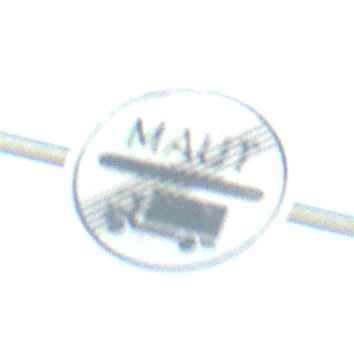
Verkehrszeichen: EndeMautpflicht
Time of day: MorningAfternoon
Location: Outdoor (Suburban)
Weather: Clear
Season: NotSpecified
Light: Natural